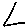
Label: triangle